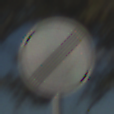
Verkehrszeichen: EndeSaemtlicherBegrenzungen
Umgebung: Outdoor, Nature
Tageszeit: MorningAfternoon
Wetter: PartlyCloudy
Licht: Natural
Jahreszeit: NotSpecified
Kontrast: HighContrast